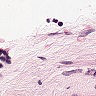
Metastatic tissue present: no